Question: Here's basically what I'm trying to accomplish:

I can get the image drawn and placed appropriately, but I'm at a loss for how to draw the banners. It's easy enough to put both elements in a Grid, but I can't figure out how to get the banner positioned/sized based on the aspect ration of the image that gets loaded.
If this was WPF I'm pretty sure I could just use an Adorner, but in WinRT I'm not sure how to proceed.
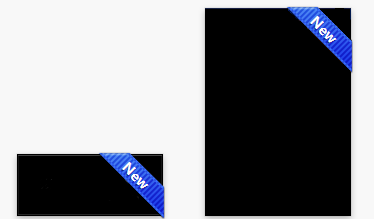
Answer: There is nothing kuje the Adorner in WinRT. Place the image and the banner into a grid, set the banner's vertipcal alignment to top, horizontal alignment to right.
If you want the banner to always be the same size, set Stretch to None. Otherwise hook into the Loaded event of the image where you can get the image dimensions and set the banner dimensions accordingly.